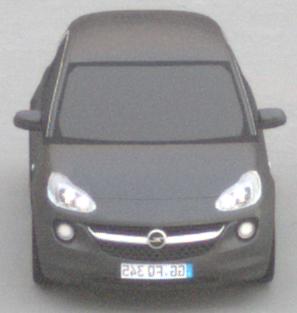
Make: Opel
Model: ADAM 1.2
Detailed model: ADAM
Model produced from: 2013/01
Model produced until: 2014/11
Doors: 3
Color: gray
Road condition: dry road
Daytime: sunrise or sunset
Contrast: low contrast